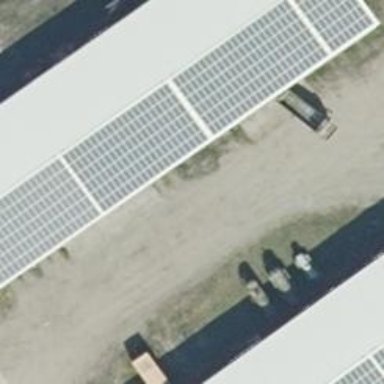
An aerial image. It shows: Solar power generator using photovoltaic panels.